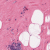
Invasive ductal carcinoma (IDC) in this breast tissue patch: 0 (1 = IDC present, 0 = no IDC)